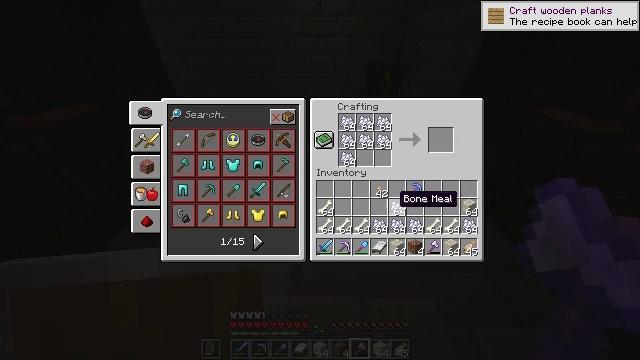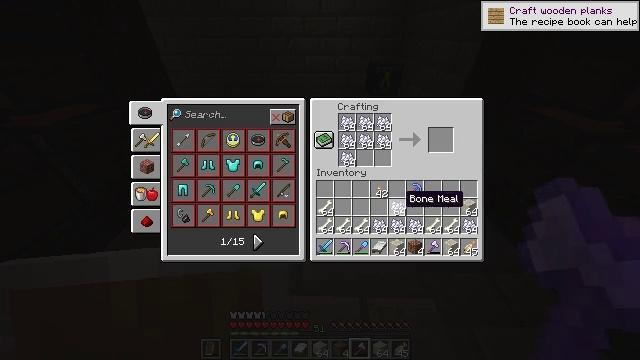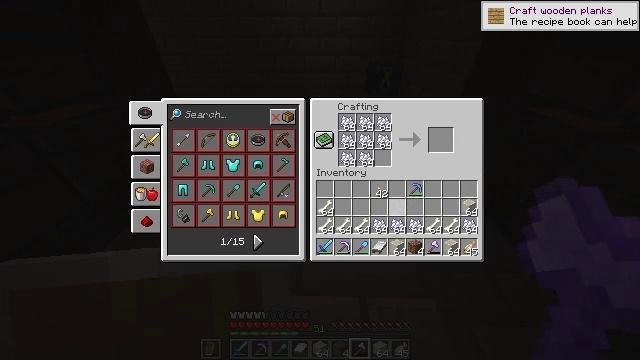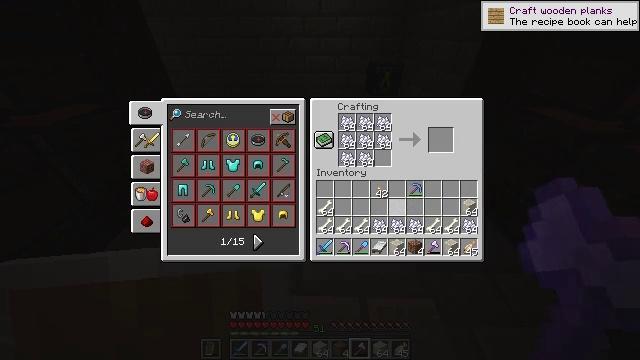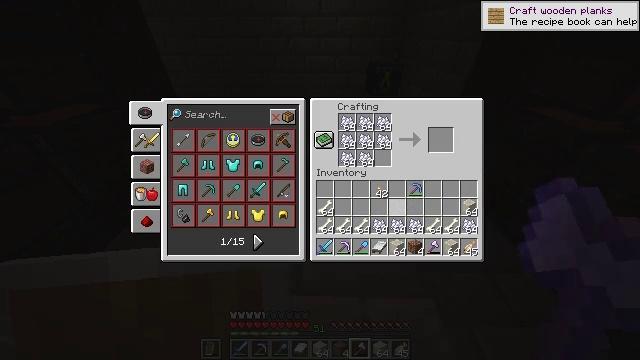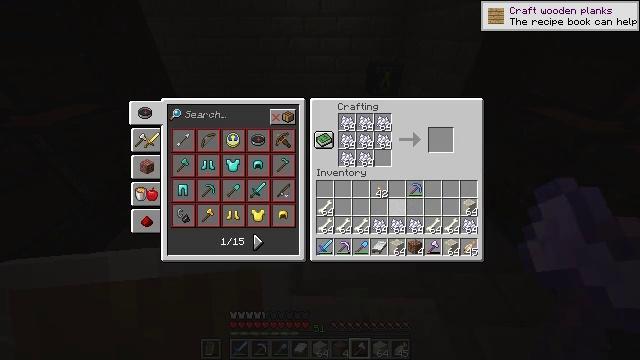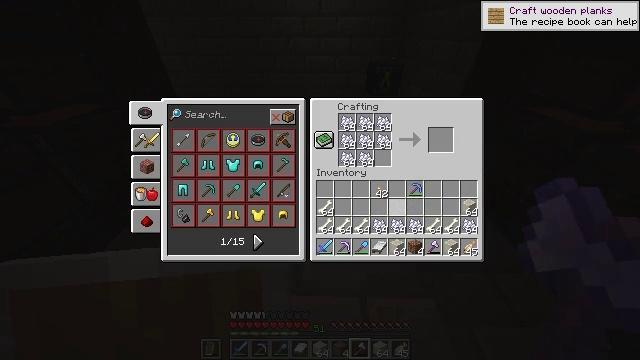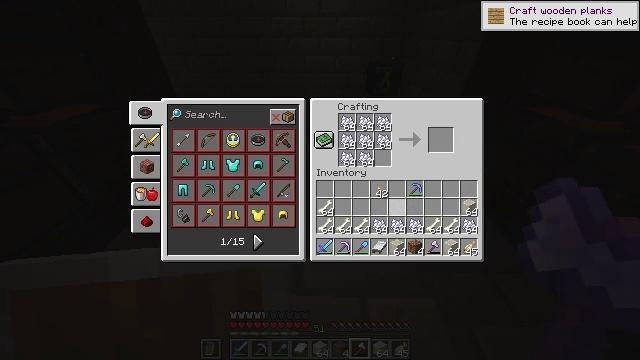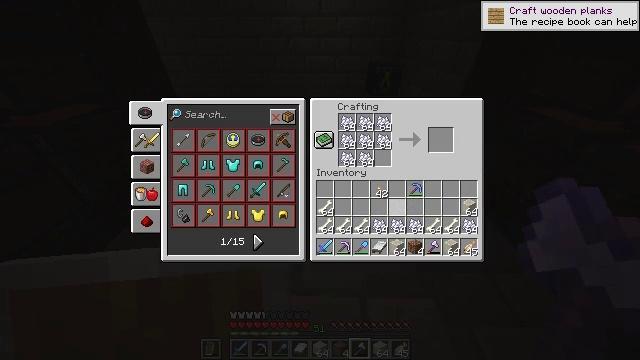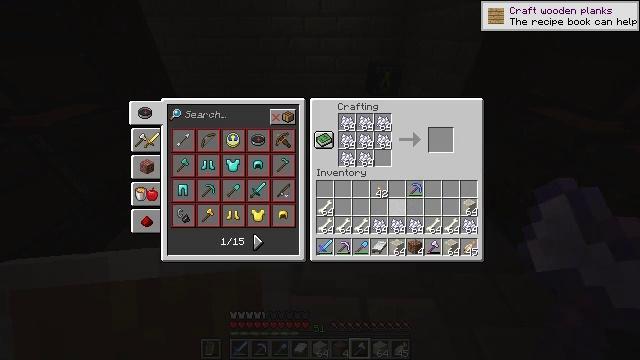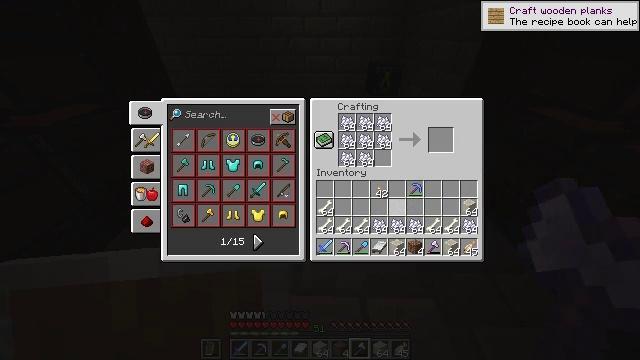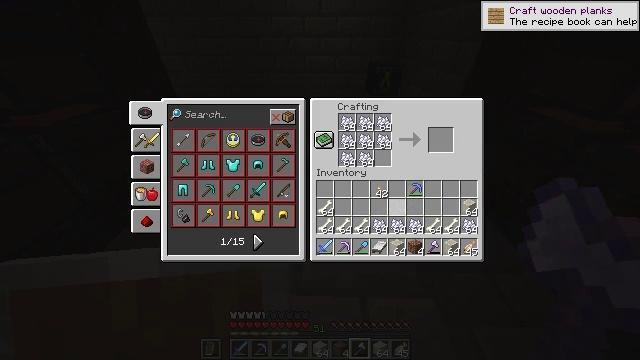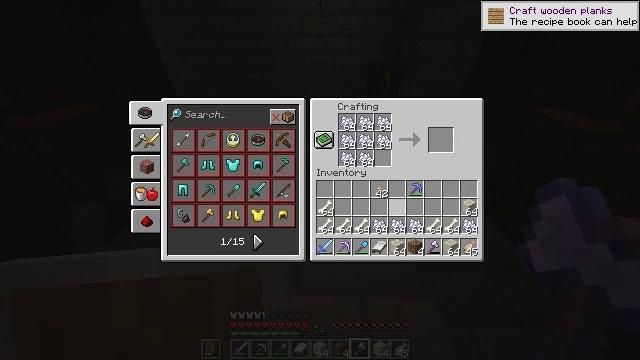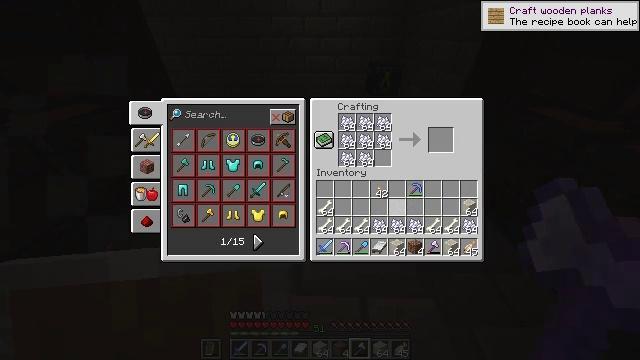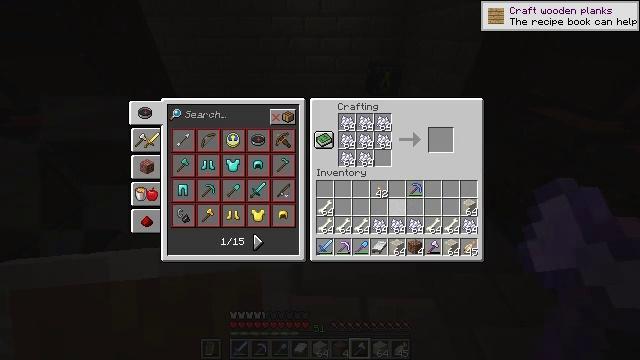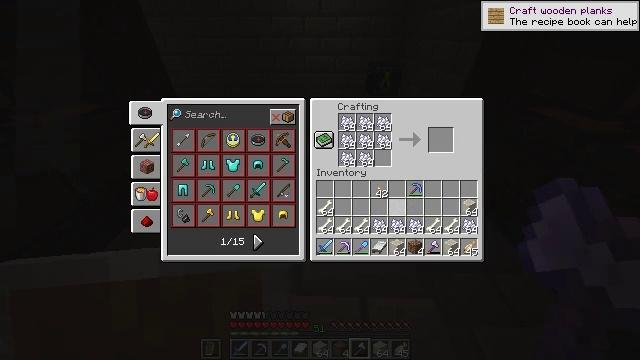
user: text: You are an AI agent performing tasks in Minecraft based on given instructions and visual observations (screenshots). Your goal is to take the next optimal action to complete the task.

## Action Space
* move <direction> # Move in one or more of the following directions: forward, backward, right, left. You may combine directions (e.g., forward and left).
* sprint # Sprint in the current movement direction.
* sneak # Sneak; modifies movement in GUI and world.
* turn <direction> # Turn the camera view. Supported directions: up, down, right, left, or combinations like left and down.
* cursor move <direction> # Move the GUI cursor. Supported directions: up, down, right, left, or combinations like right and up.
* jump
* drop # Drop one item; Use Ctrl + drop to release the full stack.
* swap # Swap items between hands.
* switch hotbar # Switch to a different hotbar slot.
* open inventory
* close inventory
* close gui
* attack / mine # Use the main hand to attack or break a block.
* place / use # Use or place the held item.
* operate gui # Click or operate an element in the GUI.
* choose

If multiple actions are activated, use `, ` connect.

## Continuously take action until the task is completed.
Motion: motion action
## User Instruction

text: Turn bones into a bone block with the crafting table.
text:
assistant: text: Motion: sneak
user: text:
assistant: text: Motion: sneak, choose
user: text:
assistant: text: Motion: sneak, choose
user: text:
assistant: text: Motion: sneak
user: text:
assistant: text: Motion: sneak
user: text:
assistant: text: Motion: sneak
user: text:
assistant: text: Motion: sneak
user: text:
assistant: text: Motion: sneak
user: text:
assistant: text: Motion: sneak
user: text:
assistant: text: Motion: sneak
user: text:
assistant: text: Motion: sneak
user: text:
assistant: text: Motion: sneak
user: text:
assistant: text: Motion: sneak
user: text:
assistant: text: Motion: sneak
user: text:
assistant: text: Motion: sneak
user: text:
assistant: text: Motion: sneak
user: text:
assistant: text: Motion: sneak
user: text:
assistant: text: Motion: sneak
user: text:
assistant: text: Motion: sneak
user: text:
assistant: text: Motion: sneak
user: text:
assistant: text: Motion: sneak
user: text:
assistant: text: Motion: sneak, cursor move down
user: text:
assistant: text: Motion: sneak, cursor move down
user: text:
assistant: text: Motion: sneak
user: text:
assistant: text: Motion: sneak, cursor move left
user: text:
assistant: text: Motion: sneak, choose
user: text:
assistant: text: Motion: sneak, choose
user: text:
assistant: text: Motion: sneak, cursor move right and up
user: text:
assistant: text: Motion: sneak, cursor move right and up
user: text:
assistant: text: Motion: sneak, cursor move right and up